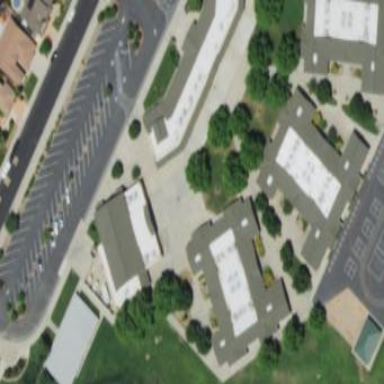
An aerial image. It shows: School building.